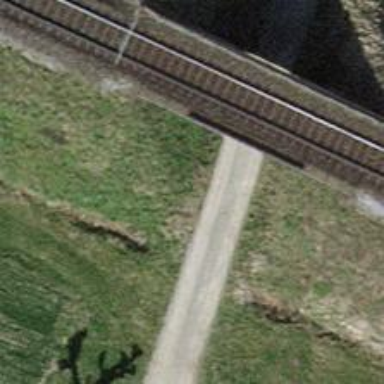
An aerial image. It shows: Asphalt track leading through tunnel.